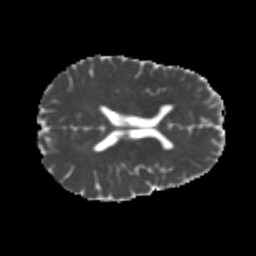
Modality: MD
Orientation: axial
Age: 20
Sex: male
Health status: healthy
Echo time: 0.074 s